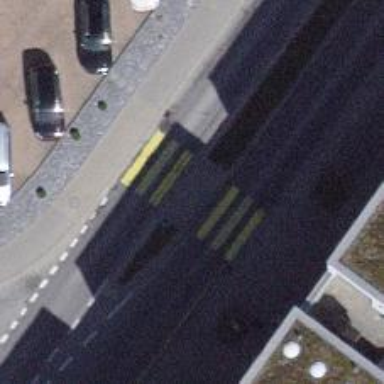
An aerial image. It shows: Zebra crossing on footway.